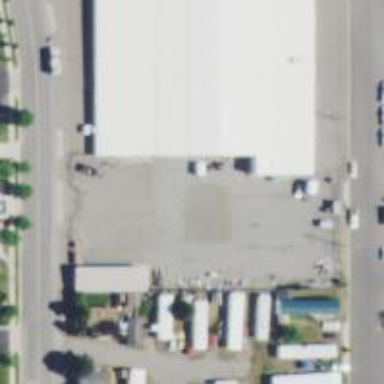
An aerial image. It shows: Warehouse building.